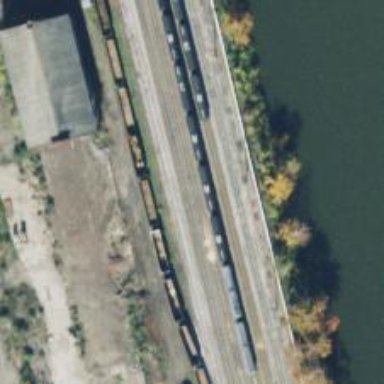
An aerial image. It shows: Abandoned railway yard.